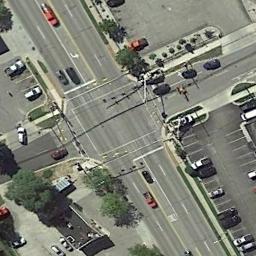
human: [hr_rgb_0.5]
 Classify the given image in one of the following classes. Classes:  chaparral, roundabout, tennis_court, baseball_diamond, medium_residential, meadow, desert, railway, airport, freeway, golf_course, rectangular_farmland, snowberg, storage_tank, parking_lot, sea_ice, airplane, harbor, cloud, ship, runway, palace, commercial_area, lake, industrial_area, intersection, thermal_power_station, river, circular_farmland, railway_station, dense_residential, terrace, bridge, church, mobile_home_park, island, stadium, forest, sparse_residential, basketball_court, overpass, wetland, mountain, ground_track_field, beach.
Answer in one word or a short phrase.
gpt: intersection